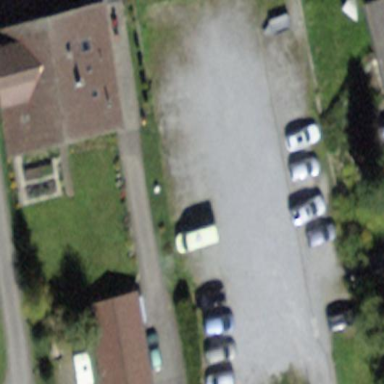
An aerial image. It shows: Parking area with surface.